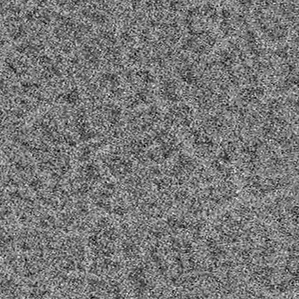
Label: frost